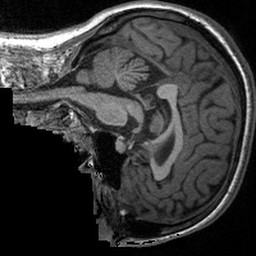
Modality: T1w
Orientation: sagittal
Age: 20
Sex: female